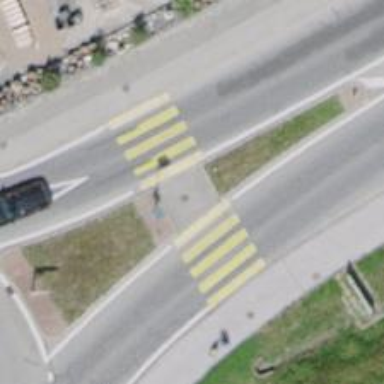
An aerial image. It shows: Uncontrolled zebra crossing with central island.